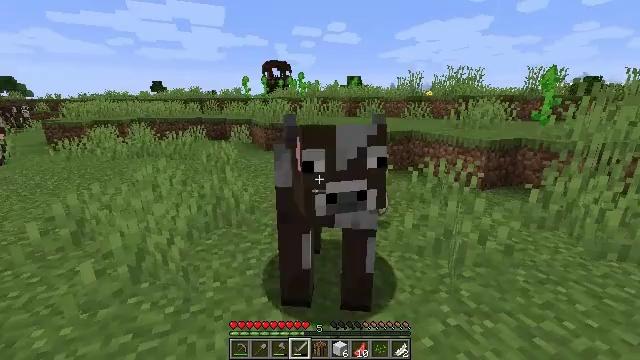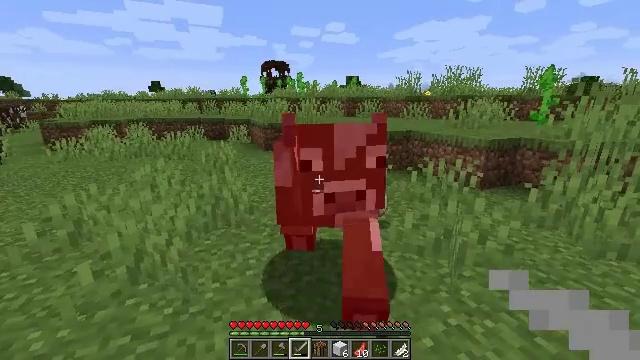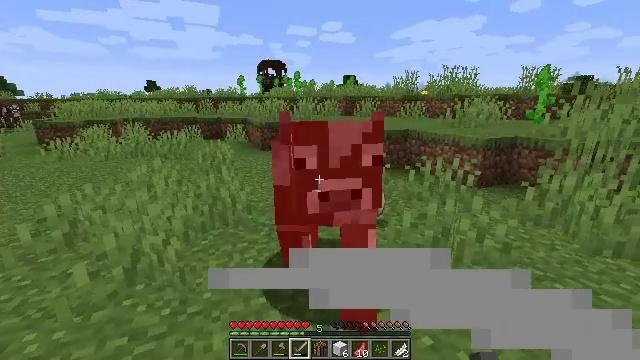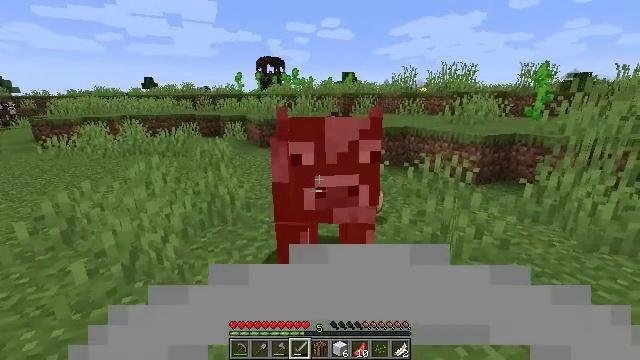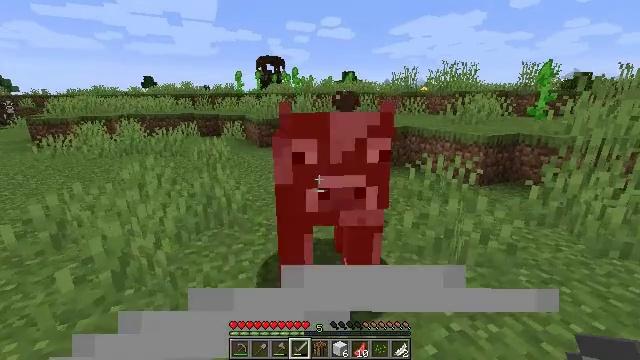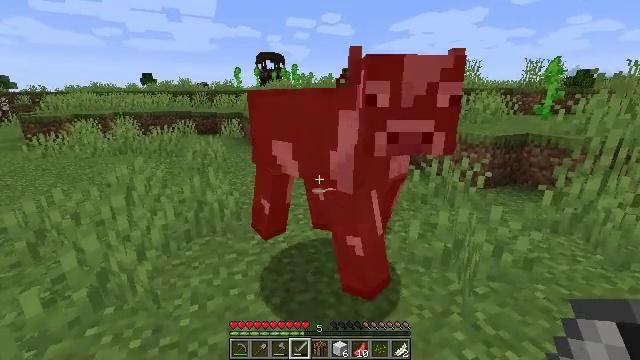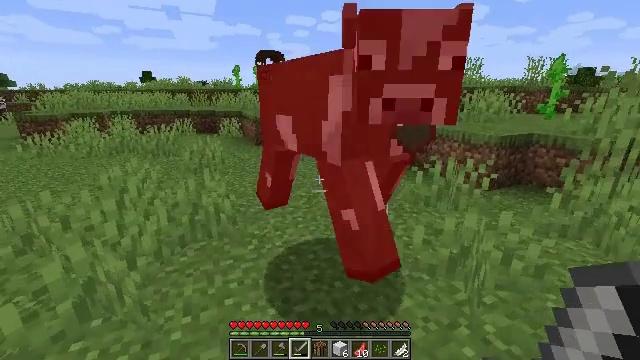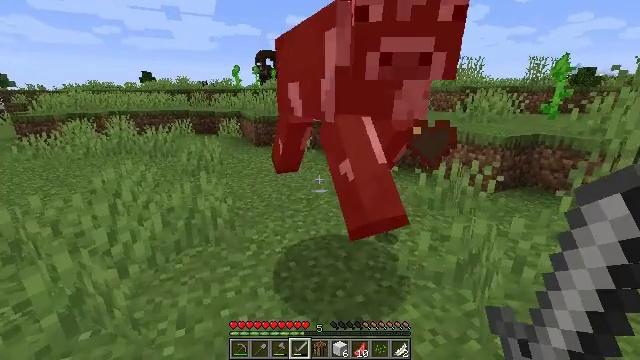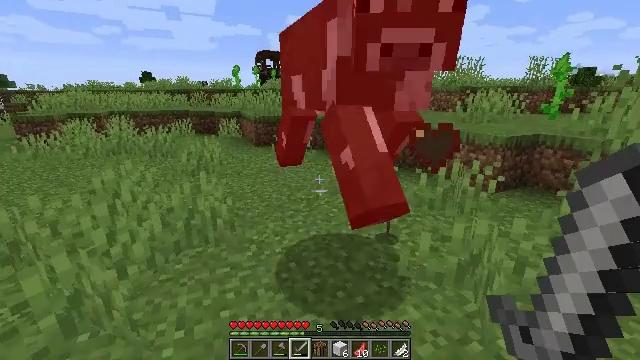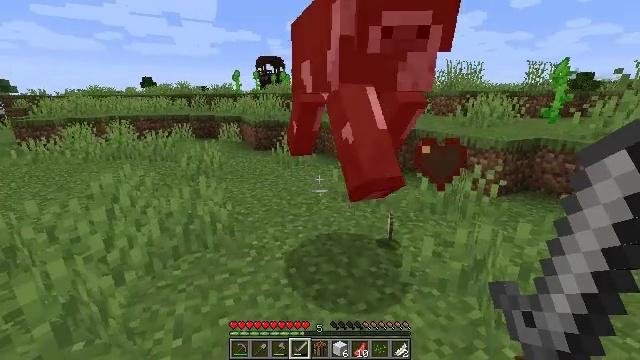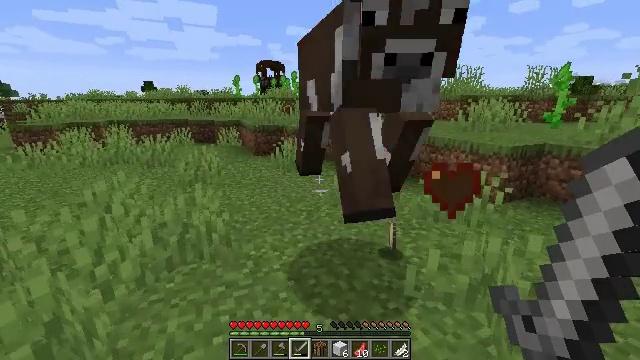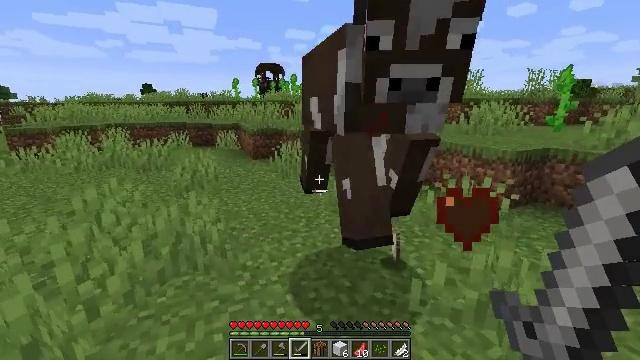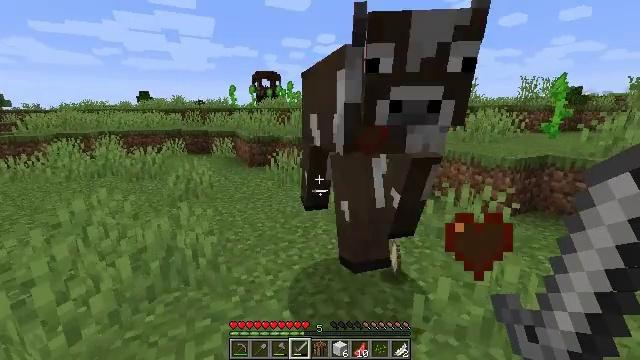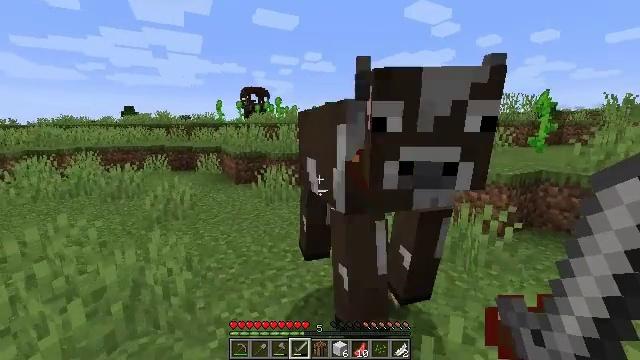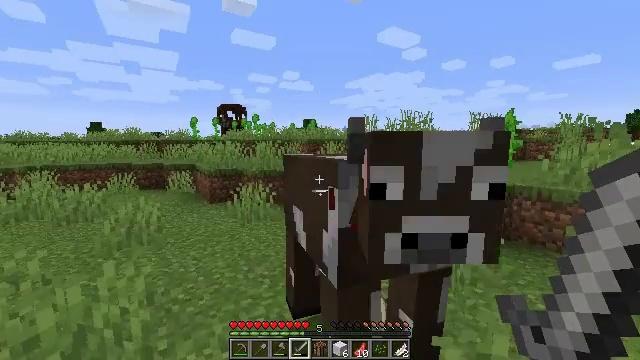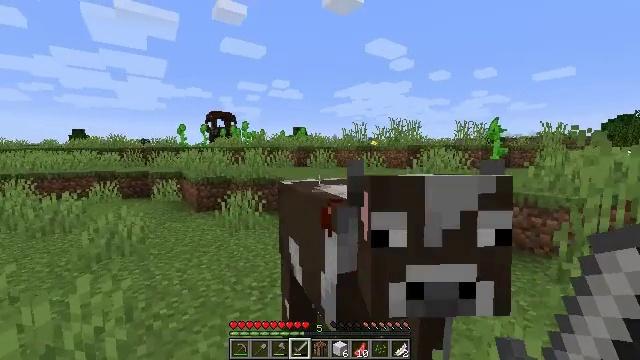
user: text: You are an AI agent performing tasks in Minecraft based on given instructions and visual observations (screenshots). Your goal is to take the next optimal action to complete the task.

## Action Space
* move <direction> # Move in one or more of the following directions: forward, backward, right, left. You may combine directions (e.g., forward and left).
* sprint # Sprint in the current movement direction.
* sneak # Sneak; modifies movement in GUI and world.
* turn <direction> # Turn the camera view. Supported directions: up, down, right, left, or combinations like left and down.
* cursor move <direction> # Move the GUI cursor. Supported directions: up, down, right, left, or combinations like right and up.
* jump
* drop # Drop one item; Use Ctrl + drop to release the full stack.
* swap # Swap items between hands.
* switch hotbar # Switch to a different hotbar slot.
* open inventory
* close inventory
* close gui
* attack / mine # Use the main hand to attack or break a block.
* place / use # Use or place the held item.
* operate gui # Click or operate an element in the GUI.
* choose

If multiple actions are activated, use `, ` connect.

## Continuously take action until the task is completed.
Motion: motion action
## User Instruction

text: Combat the cow.
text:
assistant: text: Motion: no_op
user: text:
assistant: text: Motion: no_op
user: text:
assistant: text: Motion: move forward
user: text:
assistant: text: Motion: move forward
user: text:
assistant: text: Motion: move forward
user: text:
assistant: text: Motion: no_op
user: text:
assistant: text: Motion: no_op
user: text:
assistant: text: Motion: no_op
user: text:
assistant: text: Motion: no_op
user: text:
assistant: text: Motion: move forward
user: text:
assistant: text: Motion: move forward
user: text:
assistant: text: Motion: move forward, turn up
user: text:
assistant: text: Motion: move forward, turn right and up
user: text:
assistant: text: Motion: turn right and up
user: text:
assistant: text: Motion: turn right and up, attack / mine
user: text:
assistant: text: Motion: attack / mine
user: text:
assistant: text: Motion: attack / mine
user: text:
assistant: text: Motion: attack / mine
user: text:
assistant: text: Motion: move right, turn down
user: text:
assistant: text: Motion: no_op